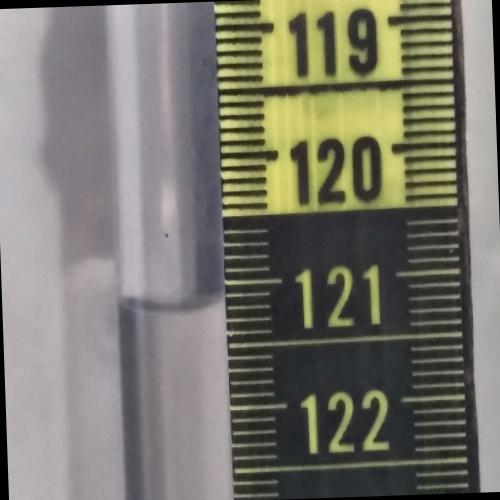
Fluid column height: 121.2 cm